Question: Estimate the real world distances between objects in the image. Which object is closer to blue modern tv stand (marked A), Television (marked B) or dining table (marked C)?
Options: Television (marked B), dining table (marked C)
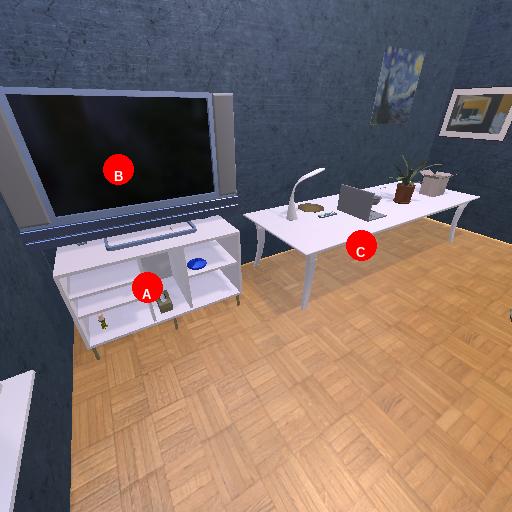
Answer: Television (marked B)